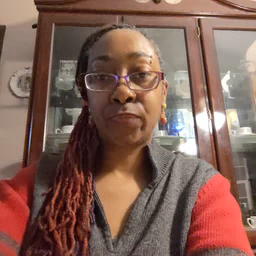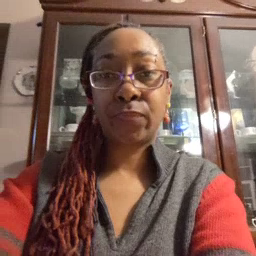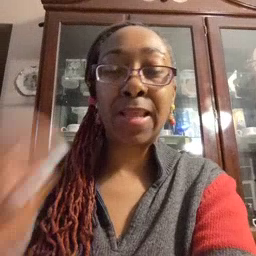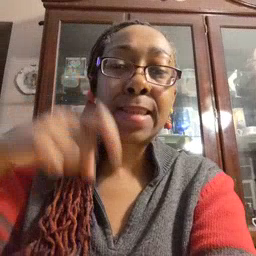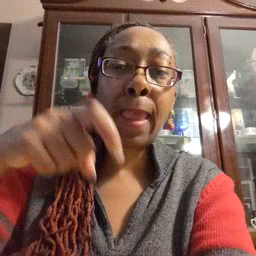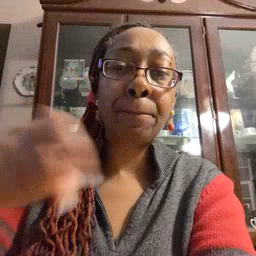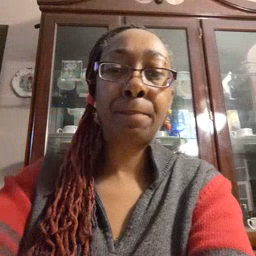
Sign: time